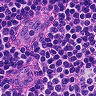
Metastatic tissue present: no